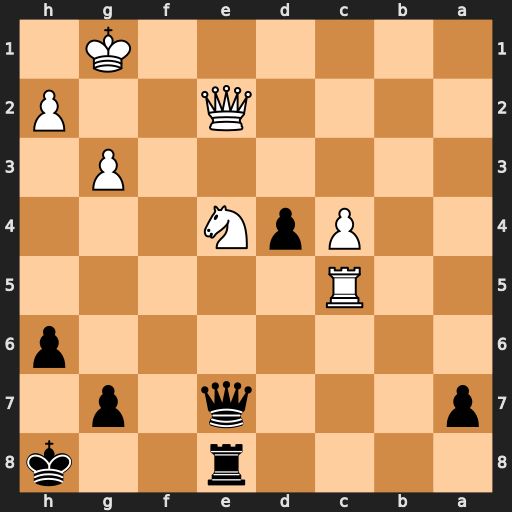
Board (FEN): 4r2k/p3q1p1/7p/2R5/2PpN3/6P1/4Q2P/6K1
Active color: b
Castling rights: -
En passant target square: -
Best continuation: Qxc5 Nxc5 Rxe2